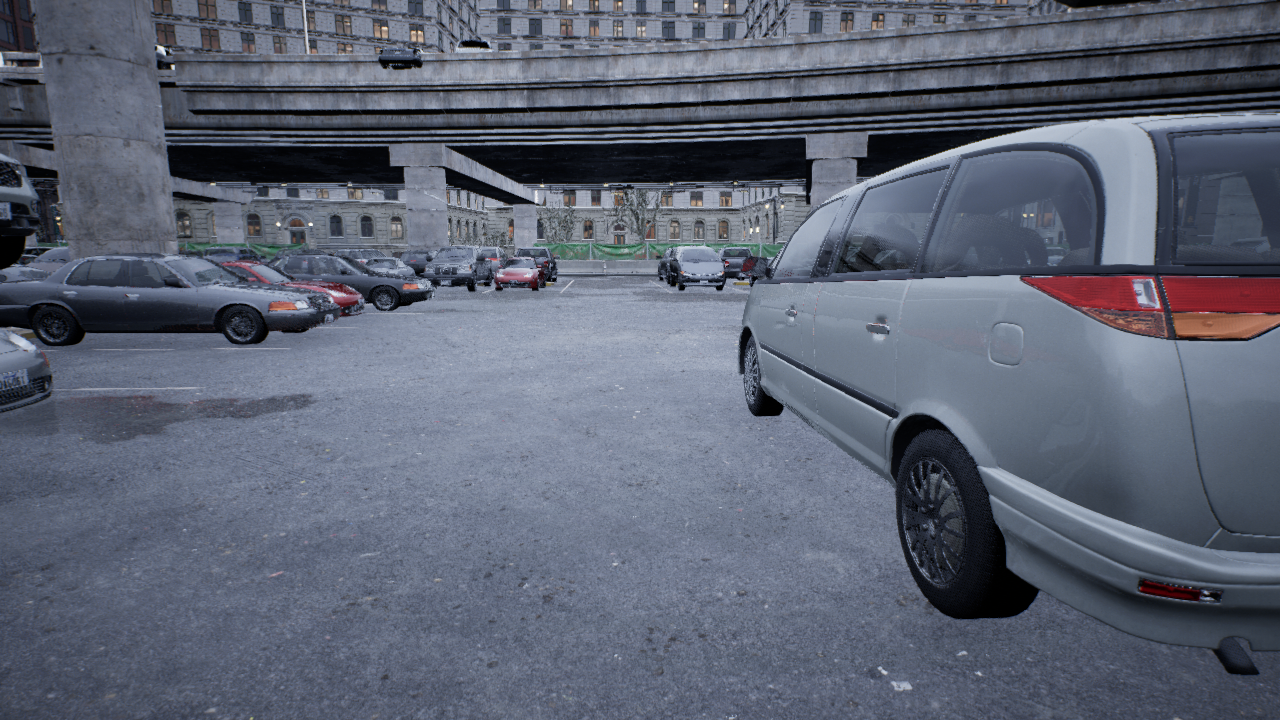
Venue: arterial
Lighting: overcast
Vehicle rig: minivan